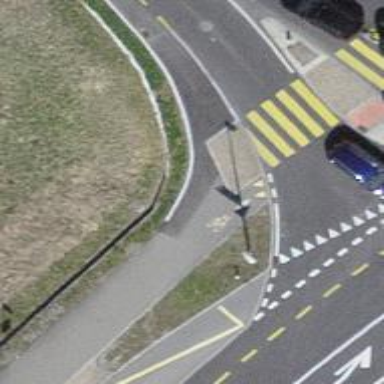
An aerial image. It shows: Kerb serving as barrier.